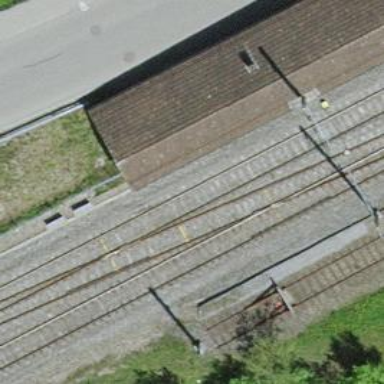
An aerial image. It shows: Single railway track with electrification through contact line.